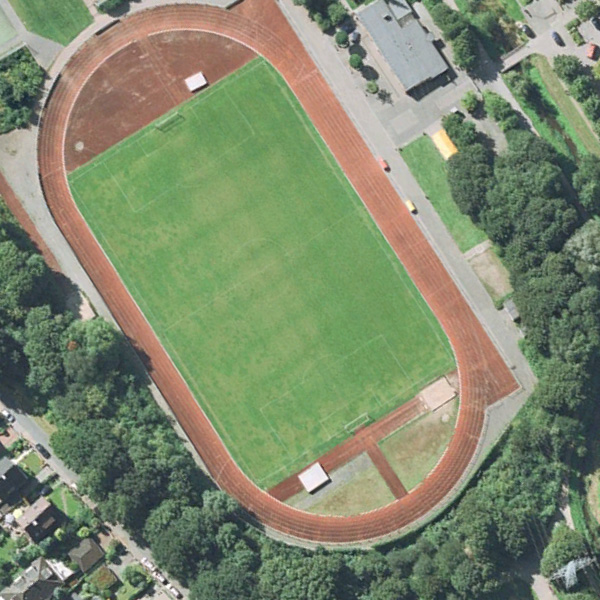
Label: Playground